Question: There is a self hosted WCF REST service, need to send an xml post message to it.
Seems like this question was asked and answered several times, but after trying every solution I still didn't get any success.
Server: interface
'''
[ServiceContract]
public interface ISDMobileService
{
[OperationContract]
[WebInvoke(Method = "POST", BodyStyle=WebMessageBodyStyle.Bare, RequestFormat = WebMessageFormat.Xml, ResponseFormat=WebMessageFormat.Xml)]
int ProcessMessage(string inputXml);
}
'''
Server: class
'''
public class Service : ISDMobileService
{
public int ProcessMessage(string inputXml)
{
Console.WriteLine( "ProcessMessage : " + inputXml );
return 0;
}
}
'''
Server: hosting
'''
class Program
{
static void Main(string[] args)
{
WebServiceHost host = new WebServiceHost(typeof(Service), new Uri("http://172.16.3.4:7310"));
WebHttpBinding webbind = new WebHttpBinding(WebHttpSecurityMode.None);
ServiceEndpoint ep = host.AddServiceEndpoint(typeof(ISDMobileService), webbind, "");
ServiceDebugBehavior stp = host.Description.Behaviors.Find<ServiceDebugBehavior>();
stp.HttpsHelpPageEnabled = false;
host.Open();
Console.WriteLine("Service is up and running. Press 'Enter' to quit >>>");
Console.ReadLine();
host.Close();
}
}
'''

Request from fiddler without anything in the "Request Body" works just fine and fires break point inside ProcessMessage method of Service class, any variant of data in "Request Body",
e.g.: test || <inputXml>test</inputXml> || inputXml="test" || <?xml version="1.0" encoding="UTF-8" ?><inputXml>test</inputXml> etc. gives HTTP/1.1 400 Bad Request
Will appreciate any help with this
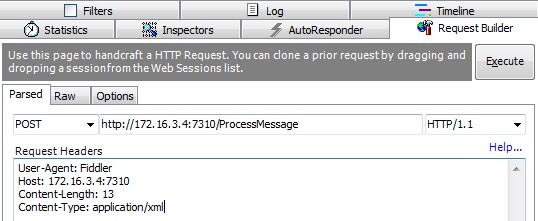
Answer: A few things:
- 'WebServiceHost''host.AddServiceEndpoint(...)'- 'string'
Body:
'''
<string xmlns="http://schemas.microsoft.com/2003/10/Serialization/">This is a string encoded in XML</string>
'''
You can also send it in different formats, such as JSON. This request should work as well
'''
POST http://.../ProcessMessage
Host: ...
Content-Type: application/json
Content-Length: <the actual length>
"This is a string encoded in JSON"
'''